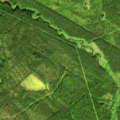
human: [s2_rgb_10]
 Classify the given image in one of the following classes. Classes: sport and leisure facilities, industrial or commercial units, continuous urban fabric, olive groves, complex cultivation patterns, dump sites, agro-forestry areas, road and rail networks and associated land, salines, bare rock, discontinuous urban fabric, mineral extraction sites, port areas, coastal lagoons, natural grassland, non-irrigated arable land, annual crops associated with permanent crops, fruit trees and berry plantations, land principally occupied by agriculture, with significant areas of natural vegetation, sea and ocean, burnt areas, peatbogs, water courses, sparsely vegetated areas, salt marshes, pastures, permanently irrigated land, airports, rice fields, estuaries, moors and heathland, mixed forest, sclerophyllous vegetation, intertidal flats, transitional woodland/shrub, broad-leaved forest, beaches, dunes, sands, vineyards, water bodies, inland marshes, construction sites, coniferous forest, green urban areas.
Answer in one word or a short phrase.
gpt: coniferous forest